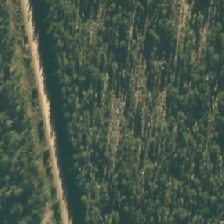
Land cover: harvested_forest